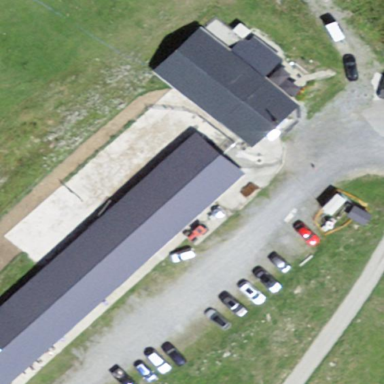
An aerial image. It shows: Parking area.